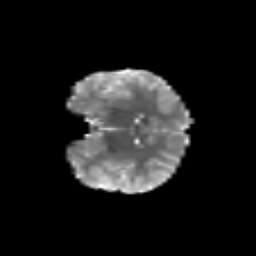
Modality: T2w
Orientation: coronal
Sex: male
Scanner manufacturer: siemens
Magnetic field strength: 3 T
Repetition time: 5 s
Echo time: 0.071 s